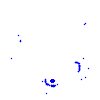
Particle: kaon